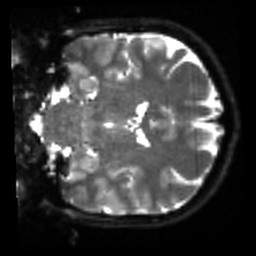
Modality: sbref
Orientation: coronal
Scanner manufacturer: siemens
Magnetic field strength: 3 T
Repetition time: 4 s
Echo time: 0.0594 s